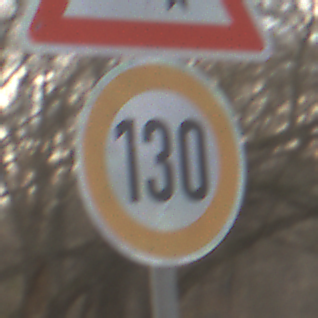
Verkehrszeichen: Geschwindigkeit130
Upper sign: DoppelkurveZunaechstLinks
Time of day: SunriseSunset
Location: Outdoor (Nature)
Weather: PartlyCloudy
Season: NotSpecified
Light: Natural